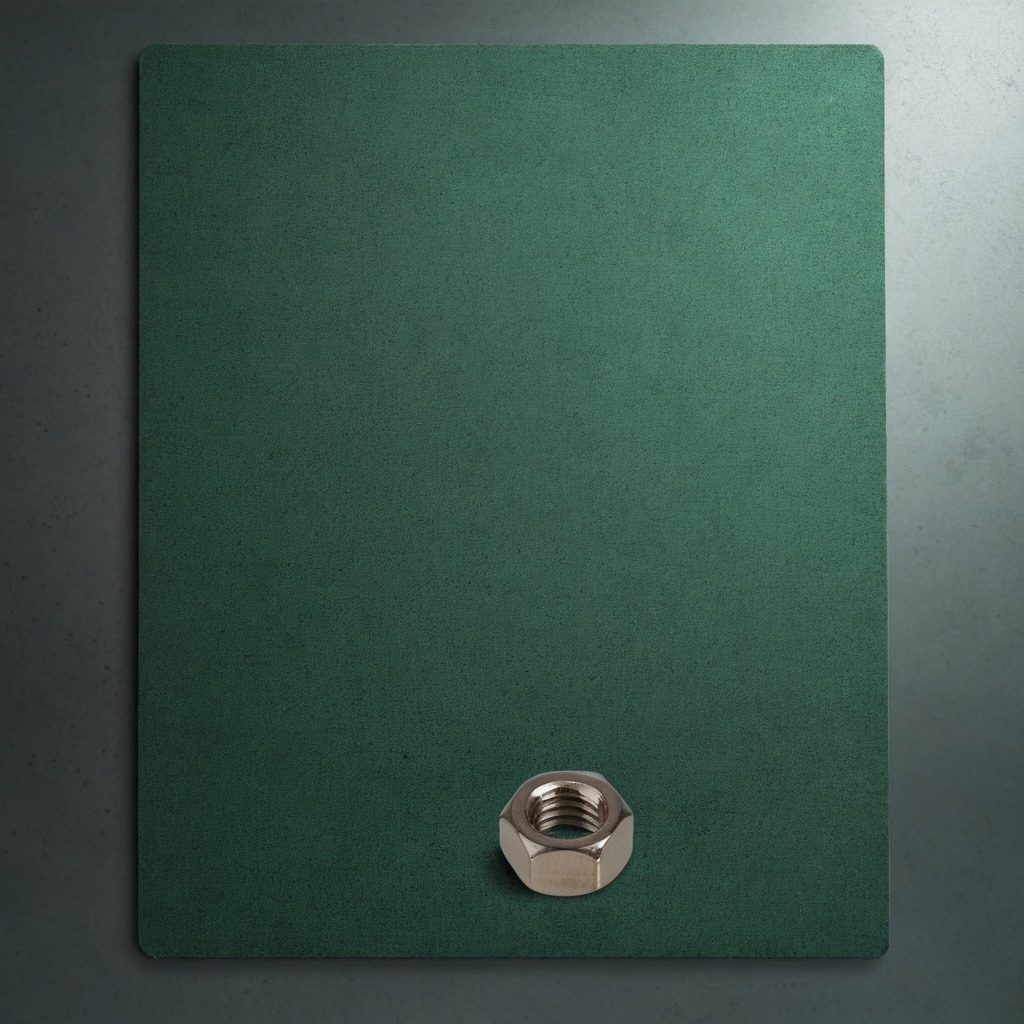
A metal nut is lying on the green rubber mat on a clean granite tabletop inside a workshop under bright overhead lighting crisp shadows high clarity worn but beneath the mat